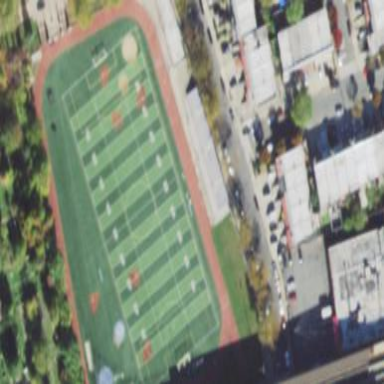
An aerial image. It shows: Pitch for American football.